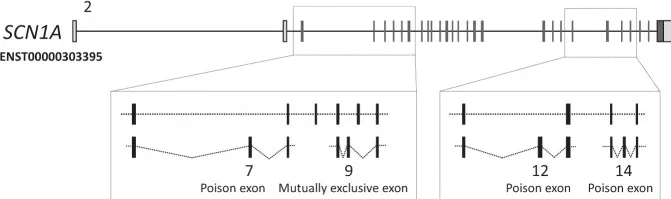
The updated SCN1A annotation identified 10 exons and five shifted splice junctions, increasing the genomic footprint of SCN1A transcription by ~3 kb. All features are described with respect to existing Ensembl model ENST00000303395 and numbered according to the scheme used in Table 1. For clarity, the features are shown as truncated models containing only the exons of specific interest (and certain features are present on multiple transcript models in the complete gene annotation). UTR sequences are shown in grey, coding or NMD regions in black. Features [1] and [2] represent previously unreported 5' UTR sequences that have conservation and equivalent expression in mouse and chicken. Features [7] and [14] are cassette exons predicted to invoke NMD and contain the de novo variants identified in the study within patients one and two respectively. Feature 9 is a cassette exon that is an ancient duplication of coding exon five, to which it is transcribed in a mutually exclusive manner; the clinical significance of this exon has been previously demonstrated by Tate et al. Feature 12 is a cassette exon predicted to invoke NMD. Intron and exon sizes are to approximate scale. Additional transcript models have been omitted for clarity.
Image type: pathology (masson_trichrome)